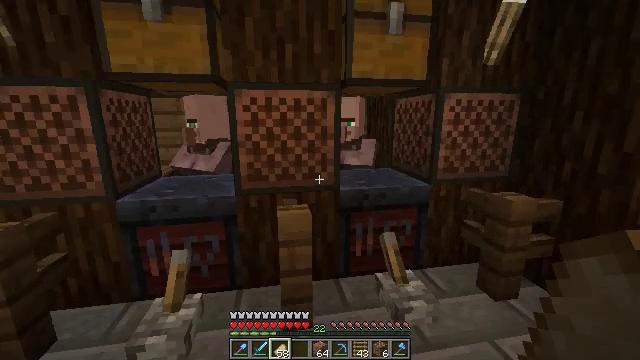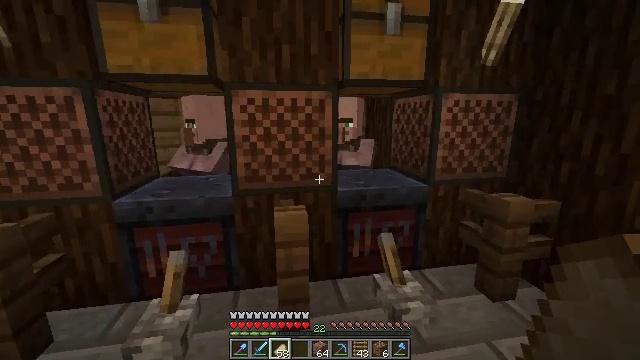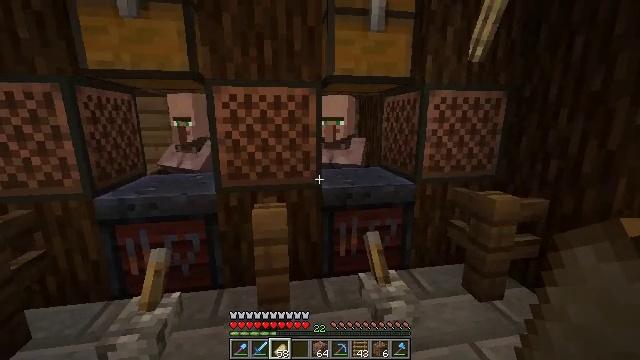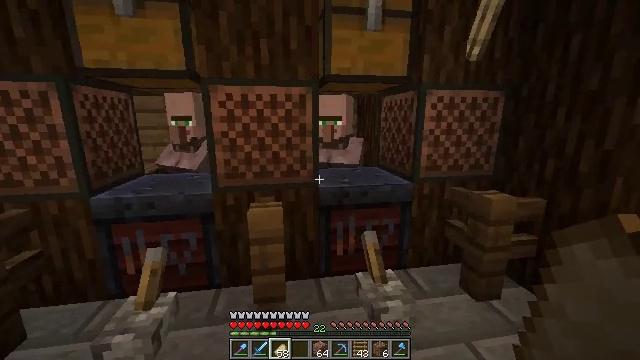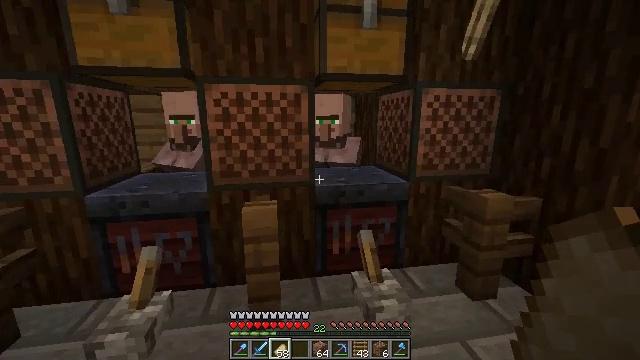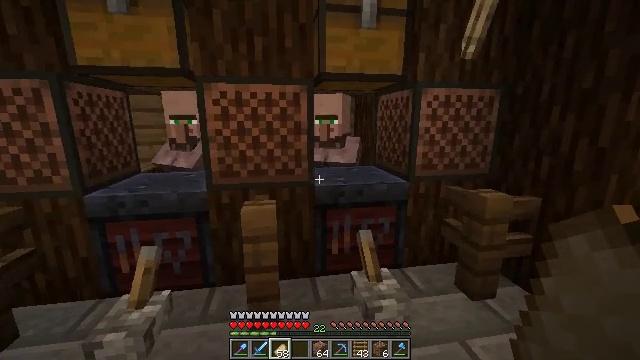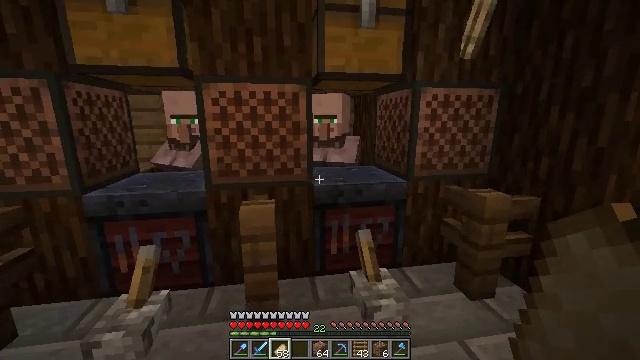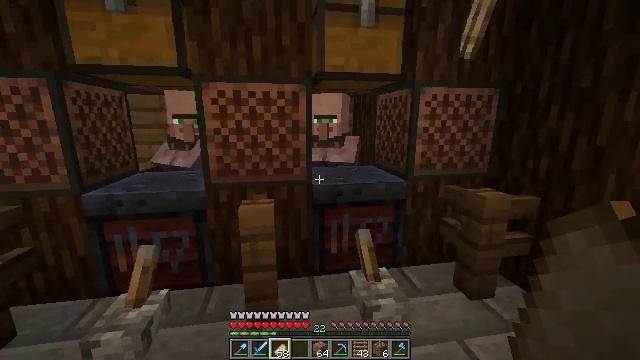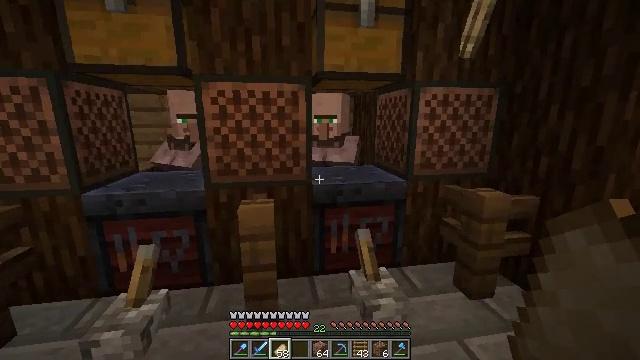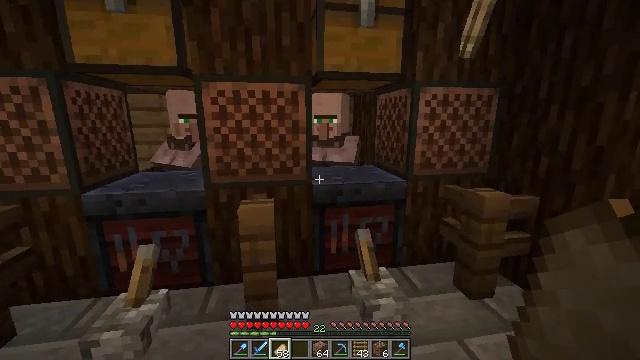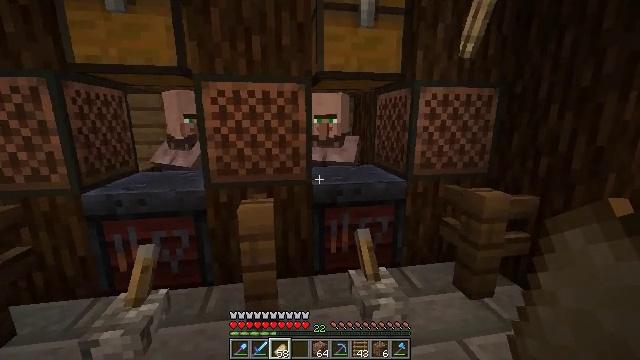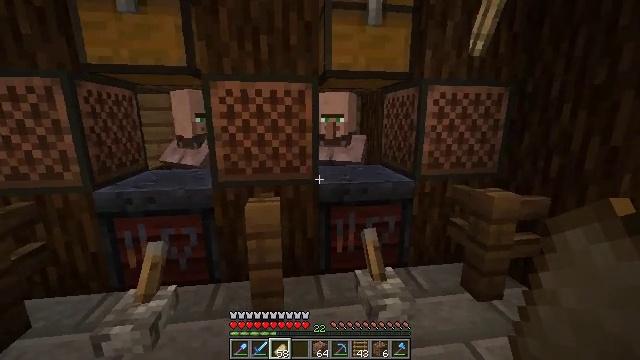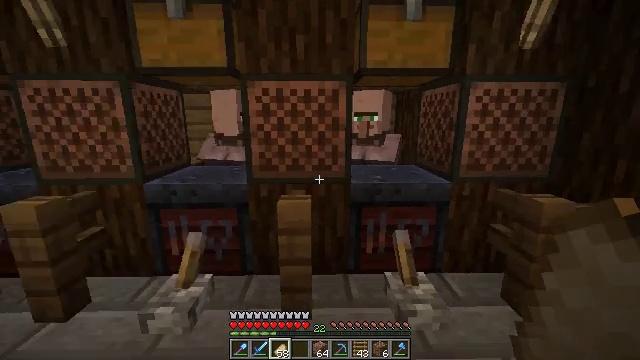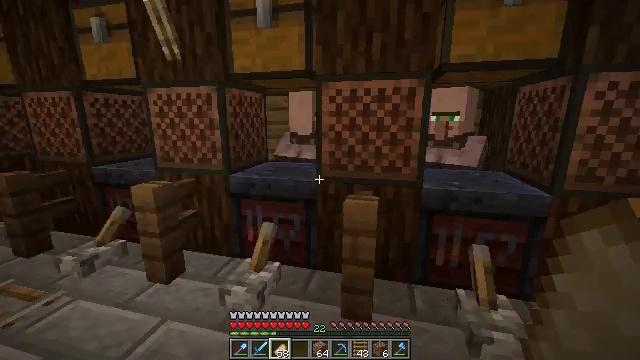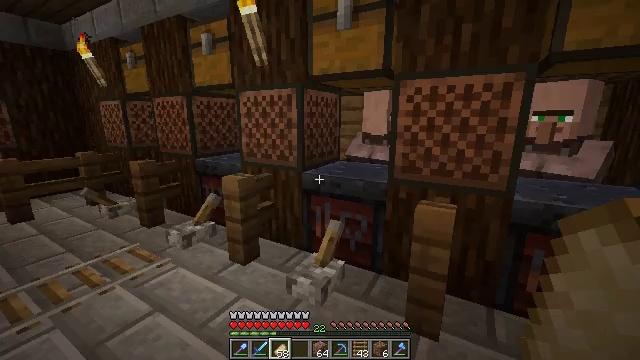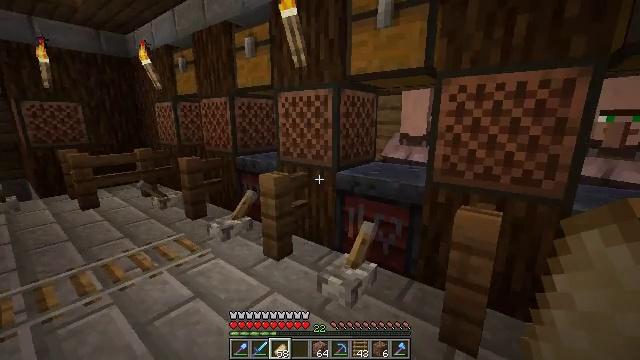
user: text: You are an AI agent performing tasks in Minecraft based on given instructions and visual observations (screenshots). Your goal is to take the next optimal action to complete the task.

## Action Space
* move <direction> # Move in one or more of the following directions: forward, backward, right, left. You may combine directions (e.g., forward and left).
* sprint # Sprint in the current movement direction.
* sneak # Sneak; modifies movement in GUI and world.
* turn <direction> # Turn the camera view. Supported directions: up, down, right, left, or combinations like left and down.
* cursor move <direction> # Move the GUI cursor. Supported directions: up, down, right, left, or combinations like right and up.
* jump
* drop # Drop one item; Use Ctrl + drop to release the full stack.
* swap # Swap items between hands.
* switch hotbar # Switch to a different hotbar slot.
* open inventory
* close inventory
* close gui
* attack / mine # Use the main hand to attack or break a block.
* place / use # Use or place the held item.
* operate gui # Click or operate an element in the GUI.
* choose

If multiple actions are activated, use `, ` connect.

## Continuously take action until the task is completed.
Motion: motion action
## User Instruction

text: Mine the smithing table.
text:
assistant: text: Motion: no_op
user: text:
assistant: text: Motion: no_op
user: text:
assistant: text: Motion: no_op
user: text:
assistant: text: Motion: no_op
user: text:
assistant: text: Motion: no_op
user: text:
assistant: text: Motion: no_op
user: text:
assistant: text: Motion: no_op
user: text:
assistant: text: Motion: no_op
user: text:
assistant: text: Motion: no_op
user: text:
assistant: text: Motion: no_op
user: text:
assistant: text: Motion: turn left
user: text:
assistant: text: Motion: turn left
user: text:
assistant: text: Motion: turn left
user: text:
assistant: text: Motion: turn left
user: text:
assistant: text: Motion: turn left
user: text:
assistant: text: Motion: move left
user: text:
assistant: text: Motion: move left
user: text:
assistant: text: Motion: move left
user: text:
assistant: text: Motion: move left
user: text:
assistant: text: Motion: move left
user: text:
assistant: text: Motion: move left
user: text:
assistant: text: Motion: move left, turn right
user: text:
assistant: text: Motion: move left, turn right
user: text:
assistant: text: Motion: move left, turn right
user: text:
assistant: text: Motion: move forward and move left, turn right
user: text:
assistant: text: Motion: move forward and move left, turn right
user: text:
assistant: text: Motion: move forward and move left, turn right
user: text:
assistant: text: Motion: move forward and move left, turn right
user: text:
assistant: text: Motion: move forward and move left, turn right
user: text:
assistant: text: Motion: move forward and move left